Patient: sex M, age 48
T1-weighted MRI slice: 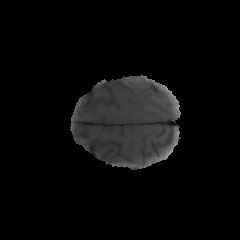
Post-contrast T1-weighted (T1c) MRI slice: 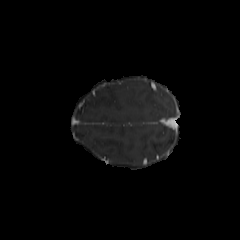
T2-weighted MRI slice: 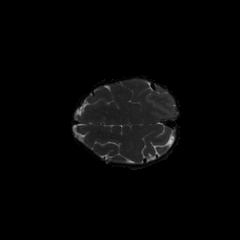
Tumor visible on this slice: no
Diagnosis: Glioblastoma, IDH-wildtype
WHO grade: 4